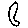
Label: moon